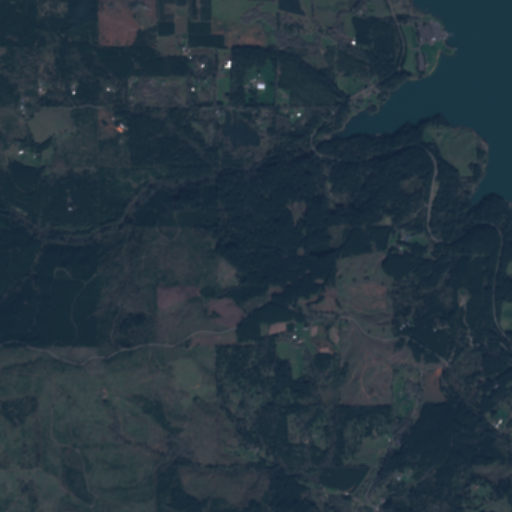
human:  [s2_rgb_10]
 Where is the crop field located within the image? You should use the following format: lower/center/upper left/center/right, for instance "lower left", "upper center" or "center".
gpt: The crop field is located in the upper right of the image.
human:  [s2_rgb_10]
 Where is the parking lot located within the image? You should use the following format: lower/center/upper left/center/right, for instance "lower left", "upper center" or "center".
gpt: The parking lot is located in the upper right of the image.
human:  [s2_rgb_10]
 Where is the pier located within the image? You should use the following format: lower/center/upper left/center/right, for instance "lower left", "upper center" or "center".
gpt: The pier is located in the upper right of the image.
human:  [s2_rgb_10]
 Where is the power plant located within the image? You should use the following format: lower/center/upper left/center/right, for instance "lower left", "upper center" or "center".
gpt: There is no power plant in the image.